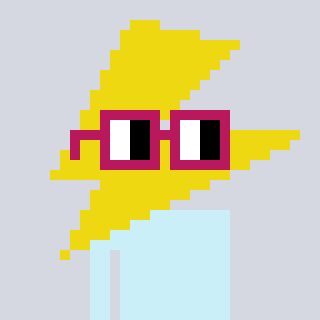
a pixel art character with square dark red glasses, a lightning bolt-shaped head and a rust-colored body on a cool background